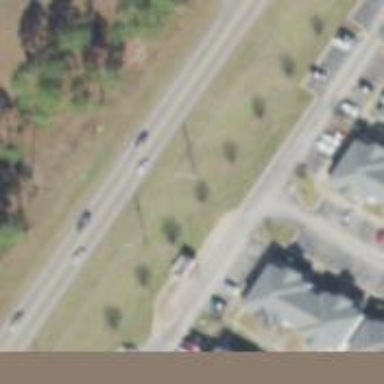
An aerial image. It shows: Power pole.